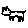
Label: cat